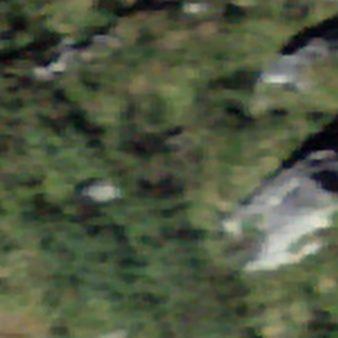
Label: other